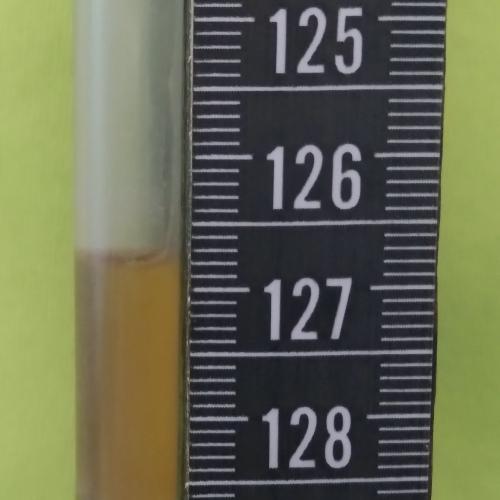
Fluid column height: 126.7 cm